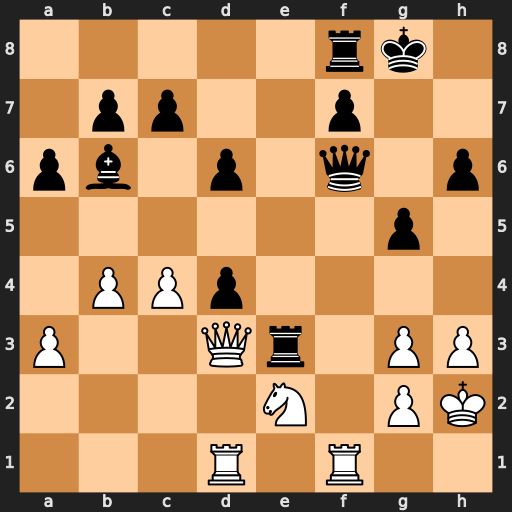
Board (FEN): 5rk1/1pp2p2/pb1p1q1p/6p1/1PPp4/P2Qr1PP/4N1PK/3R1R2
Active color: w
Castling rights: -
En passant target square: -
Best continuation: Rxf6 Rxd3 Rxd3